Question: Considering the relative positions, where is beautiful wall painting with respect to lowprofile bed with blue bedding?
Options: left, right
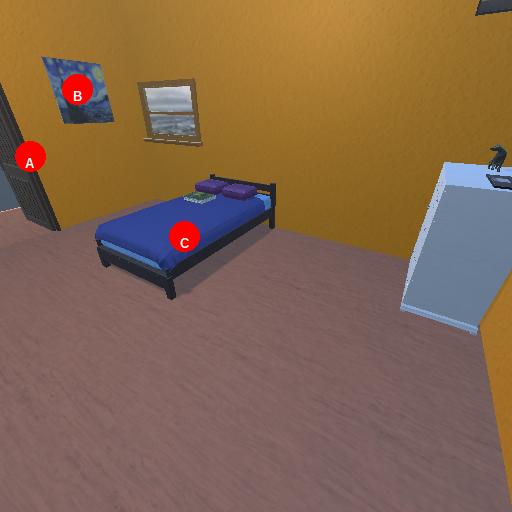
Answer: left